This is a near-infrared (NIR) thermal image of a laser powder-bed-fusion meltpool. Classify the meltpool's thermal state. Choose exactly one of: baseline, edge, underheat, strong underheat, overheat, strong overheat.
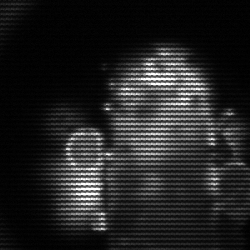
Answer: strong underheat